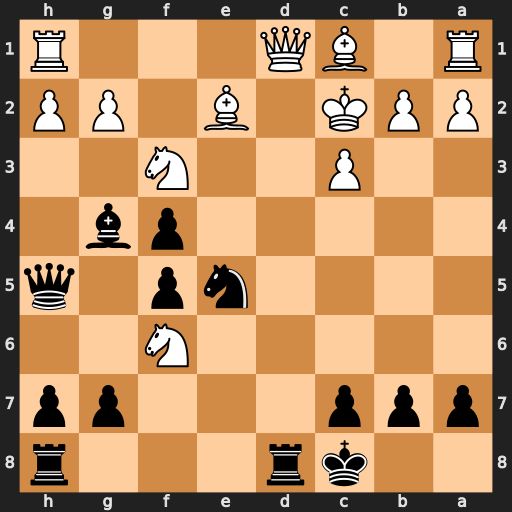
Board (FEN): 2kr3r/ppp3pp/5N2/4np1q/5pb1/2P2N2/PPK1B1PP/R1BQ3R
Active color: b
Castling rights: -
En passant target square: -
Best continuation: Rxd1 Nxh5 Rxh1 Nxe5 Bxe2